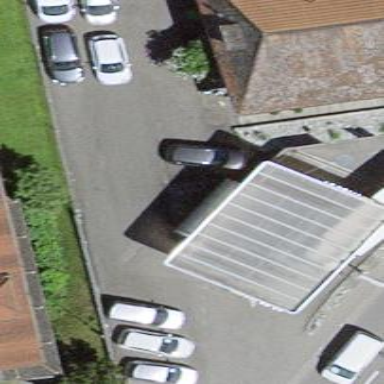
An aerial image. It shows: Fuel station located under roof.